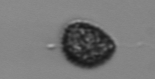
Label: Pseudochattonella_farcimen